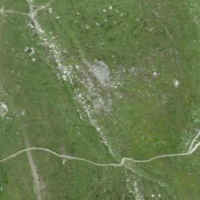
EUNIS habitat code: 31
Species observed at this site:
Parnassia palustris